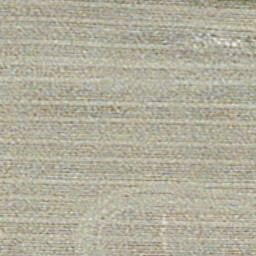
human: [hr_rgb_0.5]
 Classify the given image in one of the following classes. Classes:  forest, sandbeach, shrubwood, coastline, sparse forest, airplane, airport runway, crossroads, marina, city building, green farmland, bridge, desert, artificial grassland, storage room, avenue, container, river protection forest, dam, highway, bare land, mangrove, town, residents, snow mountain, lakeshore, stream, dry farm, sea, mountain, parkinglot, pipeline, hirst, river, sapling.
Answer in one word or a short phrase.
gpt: dry farm